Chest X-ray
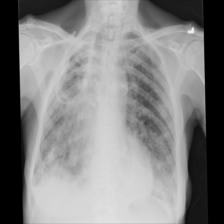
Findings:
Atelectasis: negative
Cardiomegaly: negative
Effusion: negative
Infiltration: negative
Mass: negative
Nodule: negative
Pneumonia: negative
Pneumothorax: negative
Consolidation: negative
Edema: negative
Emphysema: negative
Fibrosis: negative
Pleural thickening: negative
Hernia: negative